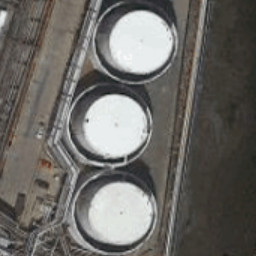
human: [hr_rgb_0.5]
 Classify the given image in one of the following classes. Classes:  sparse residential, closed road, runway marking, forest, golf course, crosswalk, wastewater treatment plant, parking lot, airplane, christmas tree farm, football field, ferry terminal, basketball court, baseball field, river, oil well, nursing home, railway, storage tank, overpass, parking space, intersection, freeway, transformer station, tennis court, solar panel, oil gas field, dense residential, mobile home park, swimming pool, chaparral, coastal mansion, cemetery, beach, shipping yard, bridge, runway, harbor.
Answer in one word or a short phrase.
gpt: storage tank